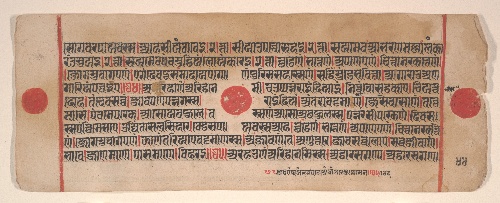
Artist: Bhadrabahu
Artist bio: Indian, died ca. 356 BCE
Date: 15th century
Object type: Folio
Classification: Paintings
Medium: Ink, opaque watercolor, and gold on paper
Culture: India (Gujarat)
Dimensions: (Average size .1–.71): 4 1/2 x 11 3/8 in. (11.4 x 28.9 cm)
Department: Asian Art
Credit line: Bequest of Cora Timken Burnett, 1956
Accession year: 1957
Repository: Metropolitan Museum of Art, New York, NY